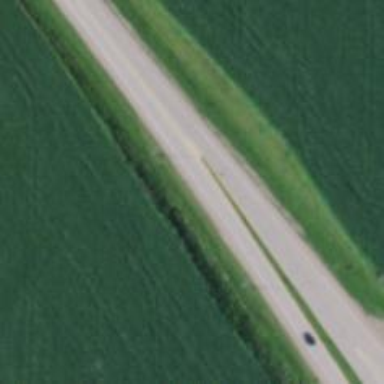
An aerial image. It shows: Asphalt road classified as trunk highway.